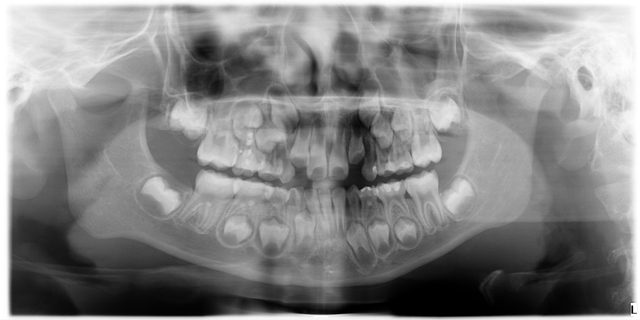
child